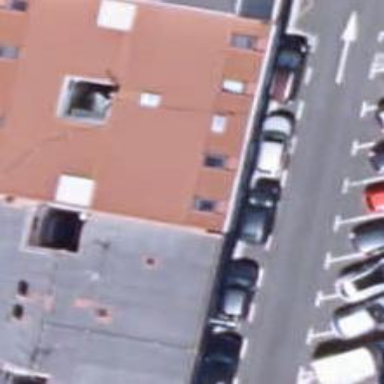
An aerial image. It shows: Image showing building with apartments.